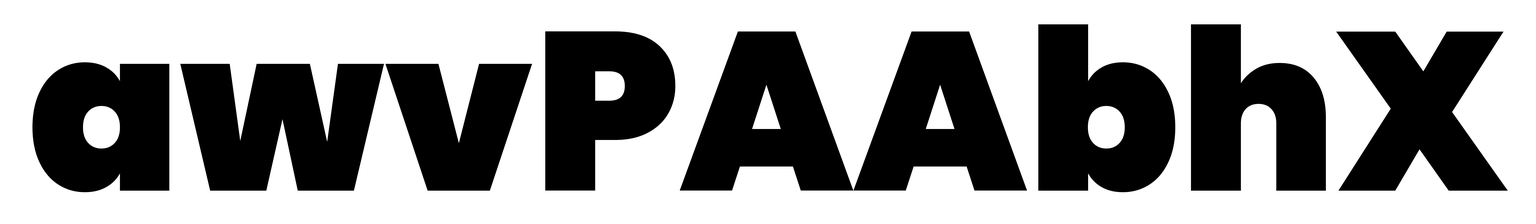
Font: Poppins-Black